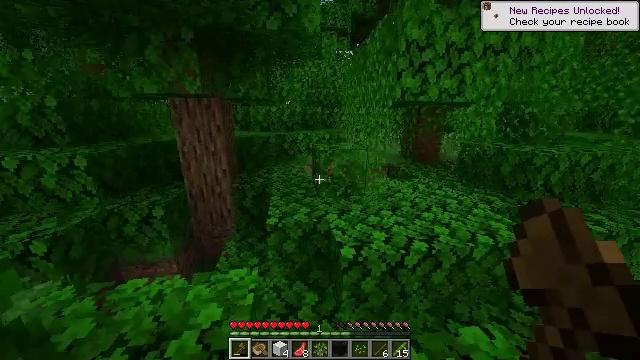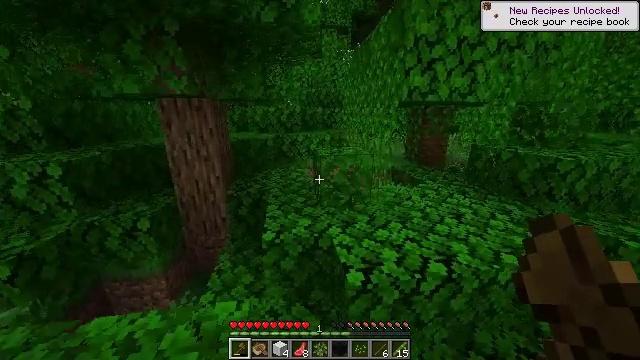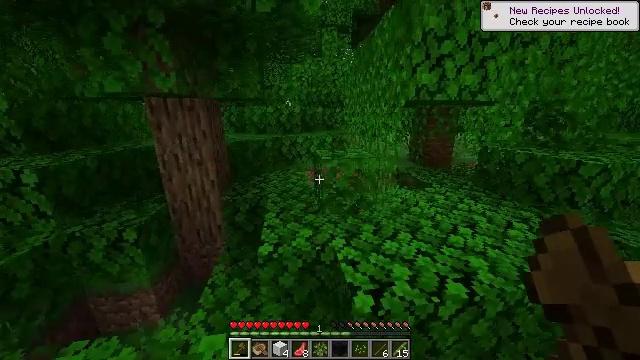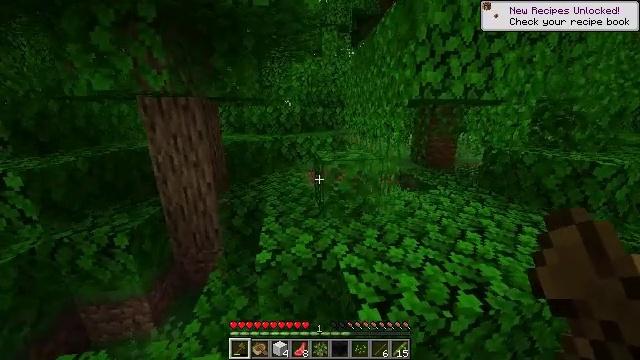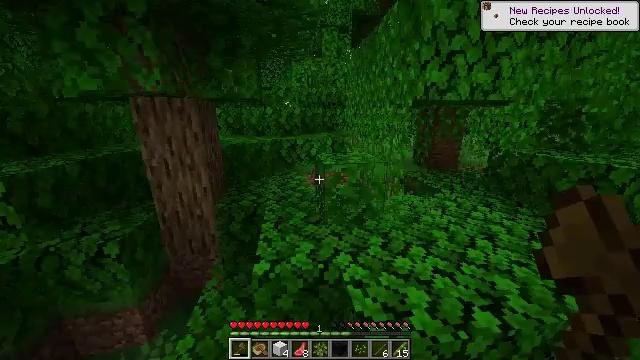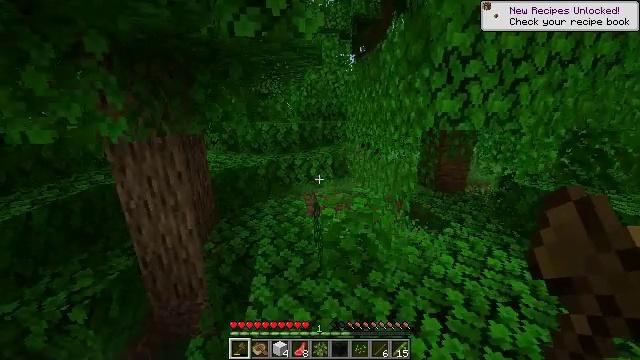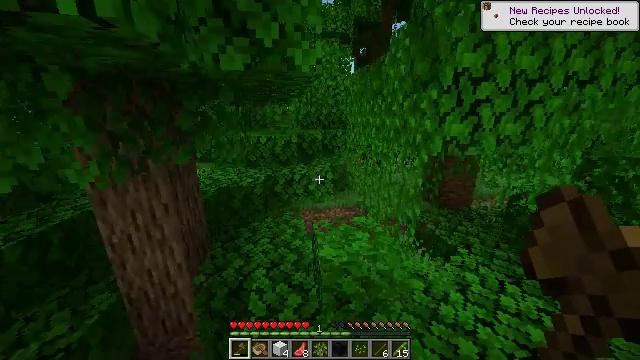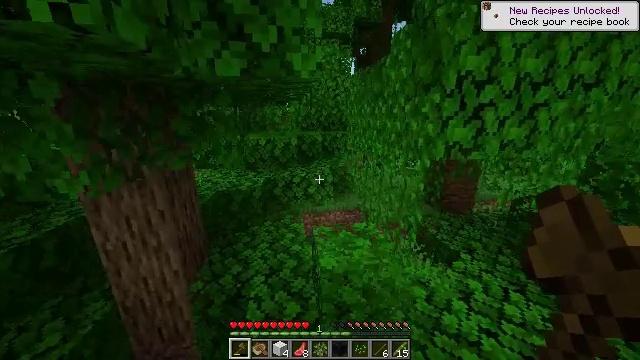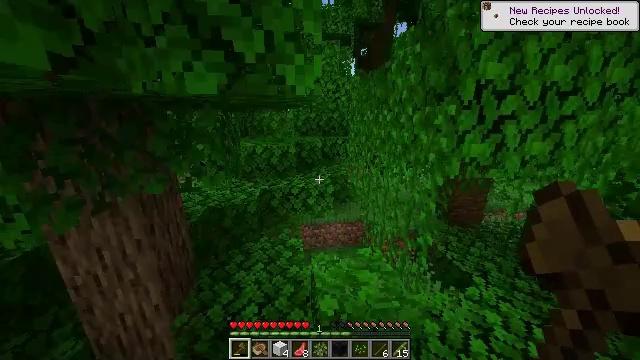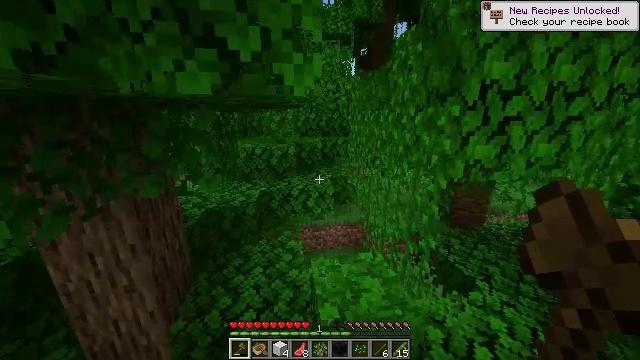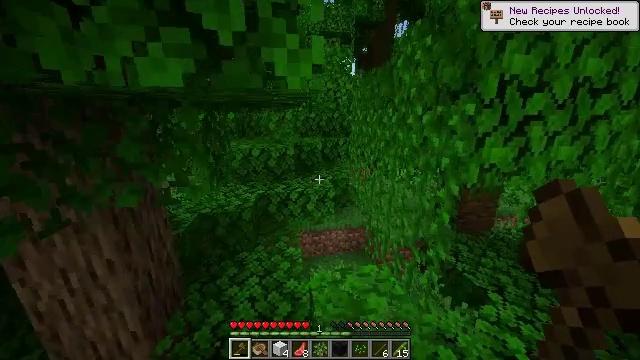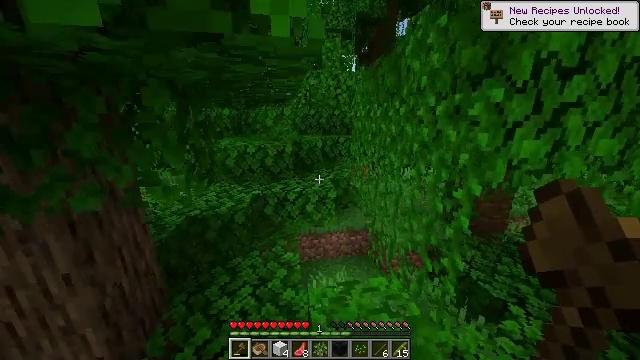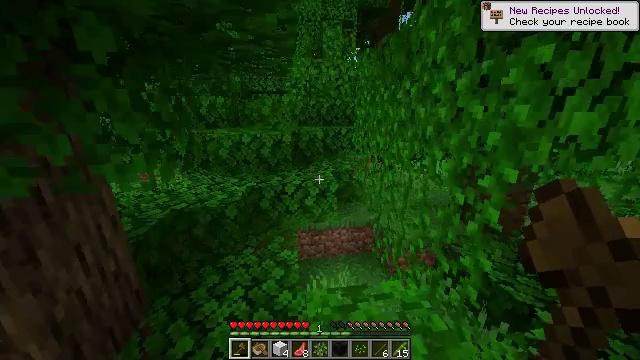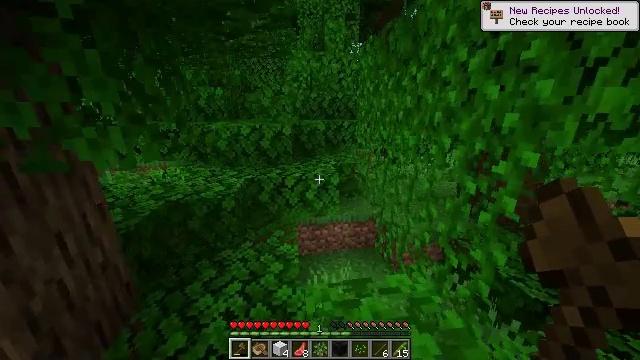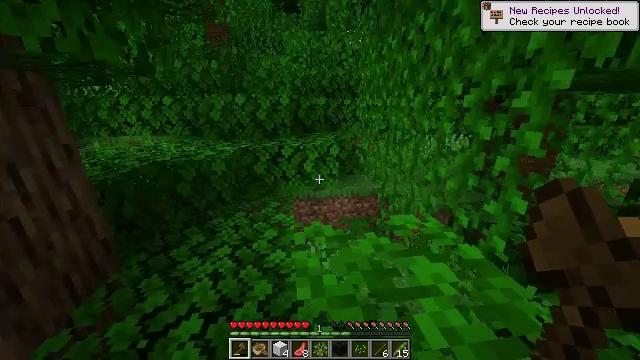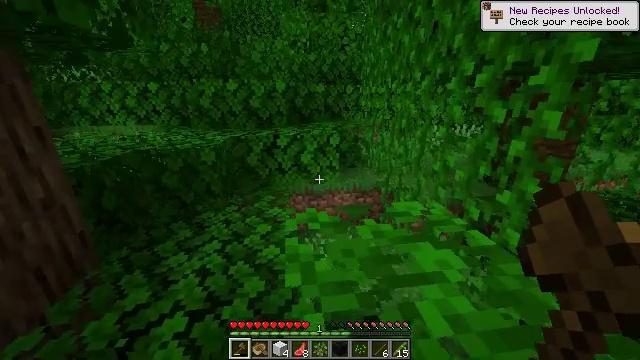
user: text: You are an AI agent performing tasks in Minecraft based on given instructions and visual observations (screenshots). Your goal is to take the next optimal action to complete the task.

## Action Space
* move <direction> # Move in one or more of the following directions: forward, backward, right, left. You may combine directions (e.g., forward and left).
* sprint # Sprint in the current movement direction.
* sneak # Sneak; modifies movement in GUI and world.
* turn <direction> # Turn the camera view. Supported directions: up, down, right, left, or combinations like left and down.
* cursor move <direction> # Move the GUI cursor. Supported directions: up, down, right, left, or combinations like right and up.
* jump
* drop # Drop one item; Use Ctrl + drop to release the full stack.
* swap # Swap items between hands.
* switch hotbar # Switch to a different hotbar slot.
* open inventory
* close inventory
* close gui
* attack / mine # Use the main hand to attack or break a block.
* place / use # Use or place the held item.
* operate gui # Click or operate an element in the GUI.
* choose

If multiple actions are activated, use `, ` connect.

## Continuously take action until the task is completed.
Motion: motion action
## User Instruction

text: Collect cocoa beans.
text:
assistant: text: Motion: move forward, sprint
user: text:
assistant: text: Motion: move forward, sprint
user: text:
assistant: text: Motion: move forward
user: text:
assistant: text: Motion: move forward, jump
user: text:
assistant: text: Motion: move forward, jump
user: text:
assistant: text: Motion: move forward, jump
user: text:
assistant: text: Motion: move forward
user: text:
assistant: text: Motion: move forward
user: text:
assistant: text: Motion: move forward
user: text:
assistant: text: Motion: move forward
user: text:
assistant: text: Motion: move forward
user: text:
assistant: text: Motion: move forward
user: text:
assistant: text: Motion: move forward
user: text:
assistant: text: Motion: move forward, turn down
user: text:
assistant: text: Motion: move forward
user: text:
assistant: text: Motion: move forward
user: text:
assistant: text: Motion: move forward and move left
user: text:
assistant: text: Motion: move forward and move left
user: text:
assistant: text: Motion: move forward and move left
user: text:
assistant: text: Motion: move forward and move left
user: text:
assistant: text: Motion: move forward and move left
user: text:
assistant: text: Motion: move forward and move left
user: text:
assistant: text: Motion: move forward, turn left and up
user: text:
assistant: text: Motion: move forward, turn up
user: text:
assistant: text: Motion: move forward
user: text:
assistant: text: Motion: move forward, turn up
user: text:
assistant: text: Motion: move forward, turn up
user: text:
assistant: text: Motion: move forward
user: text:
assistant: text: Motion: move forward
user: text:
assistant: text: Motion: move forward